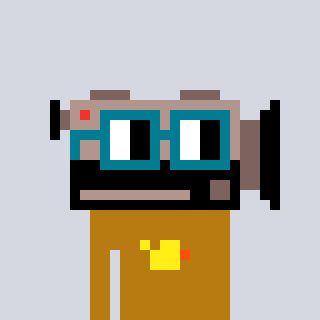
a pixel art character with square dark green glasses, a camcorder-shaped head and a gold-colored body on a cool background